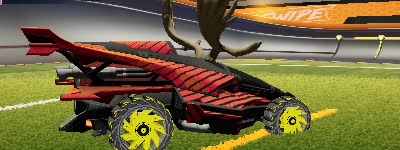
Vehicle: aftershock